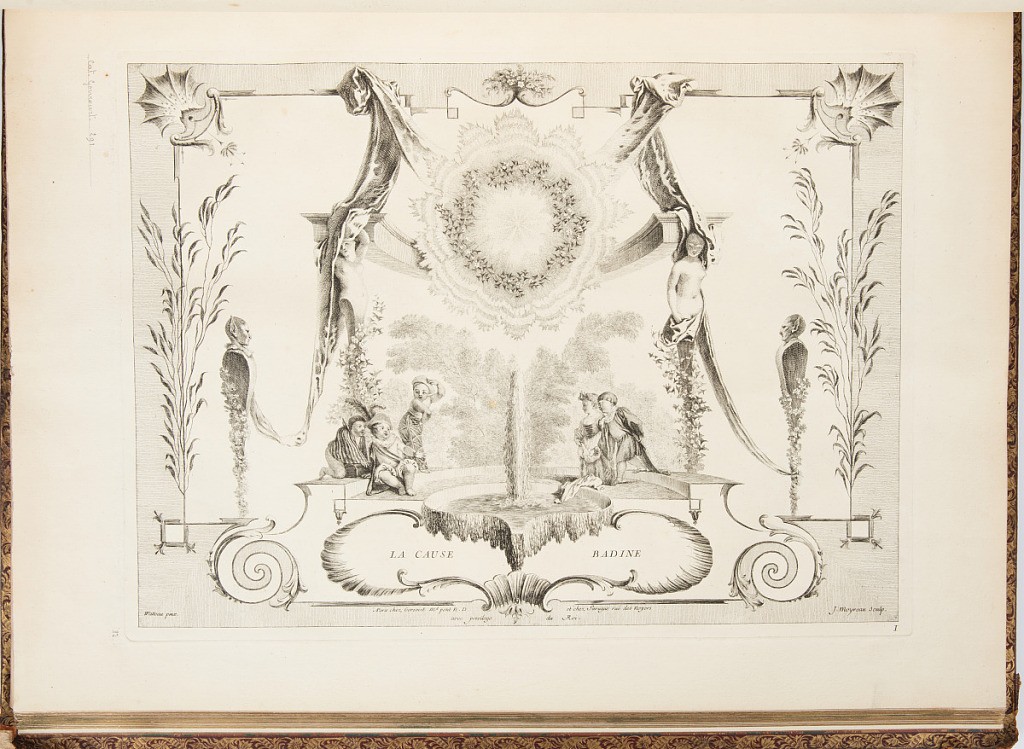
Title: LA CAUSE BADINE
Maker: Antoine Watteau, French, 1684–1721
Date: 1723-1735
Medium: Etching on laid paper
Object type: Bound print
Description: Page of ornament with a scene of children dressed as actors surrounding a garden fountain. They are surrounded by motifs including terms, branches, scrolls, batwings, drapery, and a cartouche. The plate is signed.